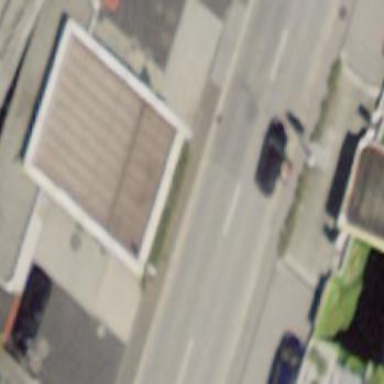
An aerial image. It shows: Building that serves as fuel station.